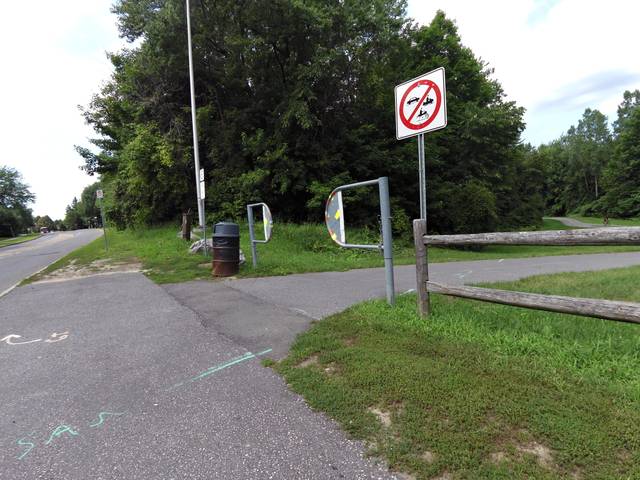
Region: Canada
Coordinates: 45.49, -75.506